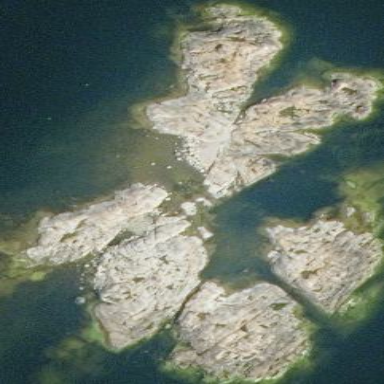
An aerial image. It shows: Islet along the natural coastline.